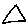
Label: triangle